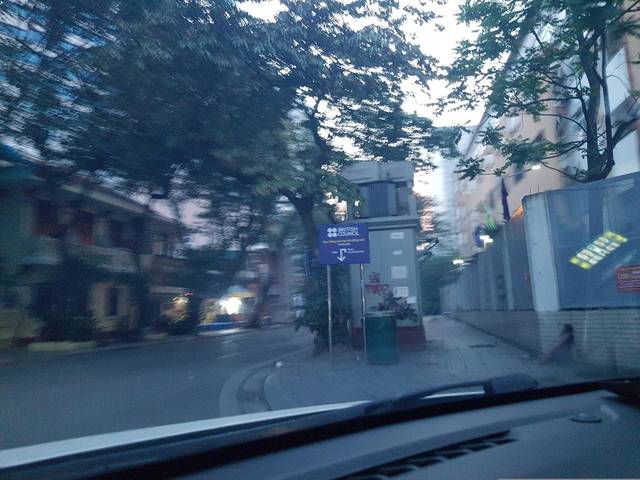
Region: Vietnam
Coordinates: 21.015, 105.854